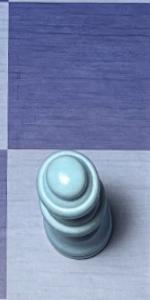
Label: Queen_White